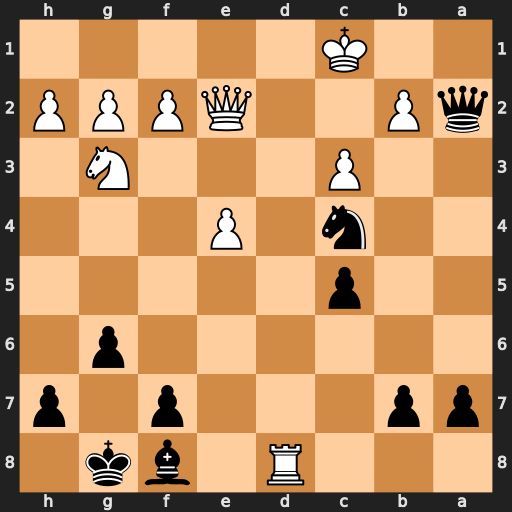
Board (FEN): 3R1bk1/pp3p1p/6p1/2p5/2n1P3/2P3N1/qP2QPPP/2K5
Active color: b
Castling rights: -
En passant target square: -
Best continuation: Qa1+ Kc2 Qxb2+ Kd3 Ne5+